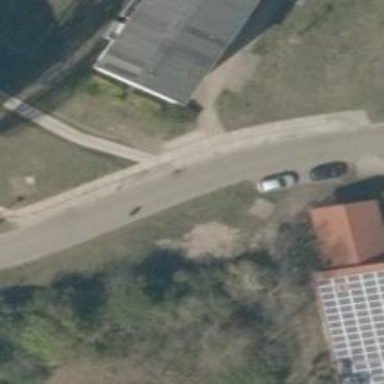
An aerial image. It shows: Residential road with sidewalk on the left.